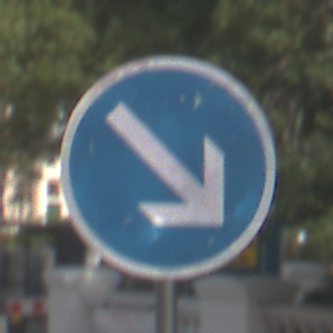
Verkehrszeichen: VorgeschriebeneVorbeifahrtRechts
Umgebung: Outdoor, Urban
Tageszeit: MorningAfternoon
Wetter: PartlyCloudy
Licht: Natural
Jahreszeit: NotSpecified
Kontrast: HighContrast